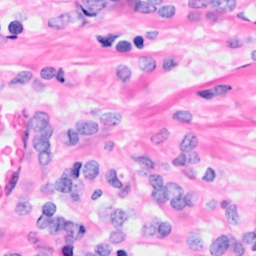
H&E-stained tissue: Breast